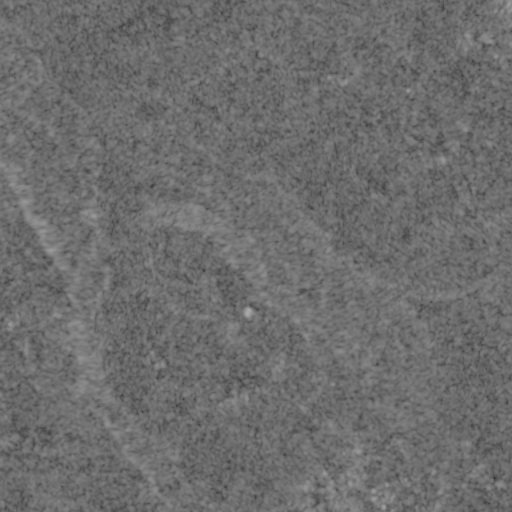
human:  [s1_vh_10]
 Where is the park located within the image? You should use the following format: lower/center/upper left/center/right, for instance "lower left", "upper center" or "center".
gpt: The park is located in the upper right of the image.
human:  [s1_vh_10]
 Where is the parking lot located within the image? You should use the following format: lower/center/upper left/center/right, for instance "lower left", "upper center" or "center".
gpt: The parking lot is located in the center of the image.
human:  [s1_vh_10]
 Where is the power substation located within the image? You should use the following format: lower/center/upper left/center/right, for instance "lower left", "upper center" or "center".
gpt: The power substation is located in the upper right of the image.
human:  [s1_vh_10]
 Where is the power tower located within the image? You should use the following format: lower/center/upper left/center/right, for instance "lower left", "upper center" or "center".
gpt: The power tower is located in the lower left of the image.
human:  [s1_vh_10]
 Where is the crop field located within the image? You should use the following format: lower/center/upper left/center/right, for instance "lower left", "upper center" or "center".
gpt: There is no crop field in the image.

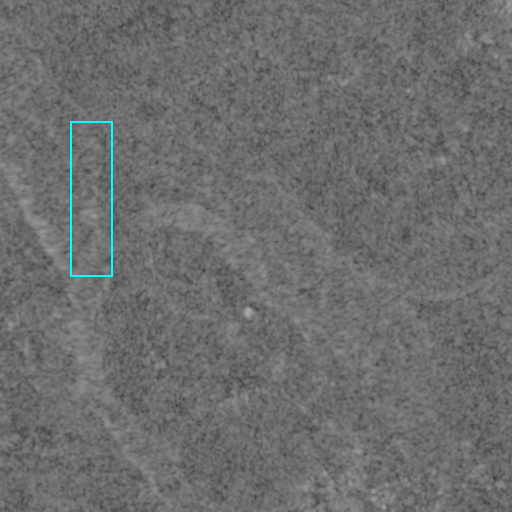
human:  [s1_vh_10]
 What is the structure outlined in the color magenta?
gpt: There is no magenta outline.
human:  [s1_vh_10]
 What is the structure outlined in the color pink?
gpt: There is no structure outlined in pink.